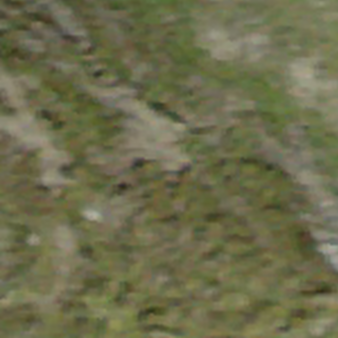
Label: other